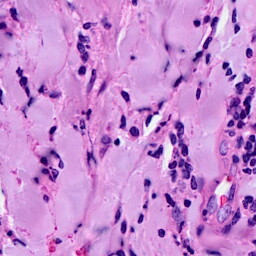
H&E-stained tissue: Breast